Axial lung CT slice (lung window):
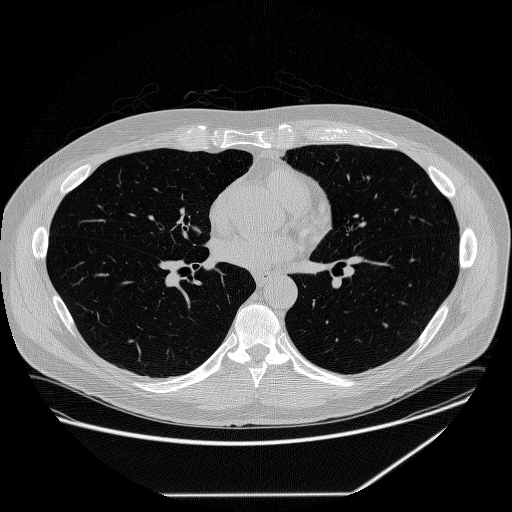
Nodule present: no